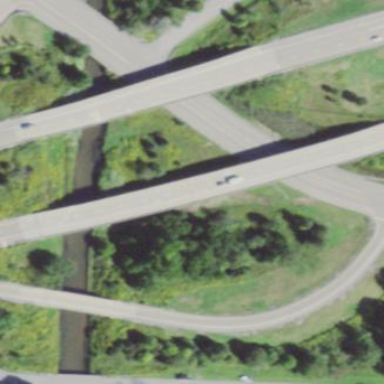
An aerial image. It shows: Man-made bridge.